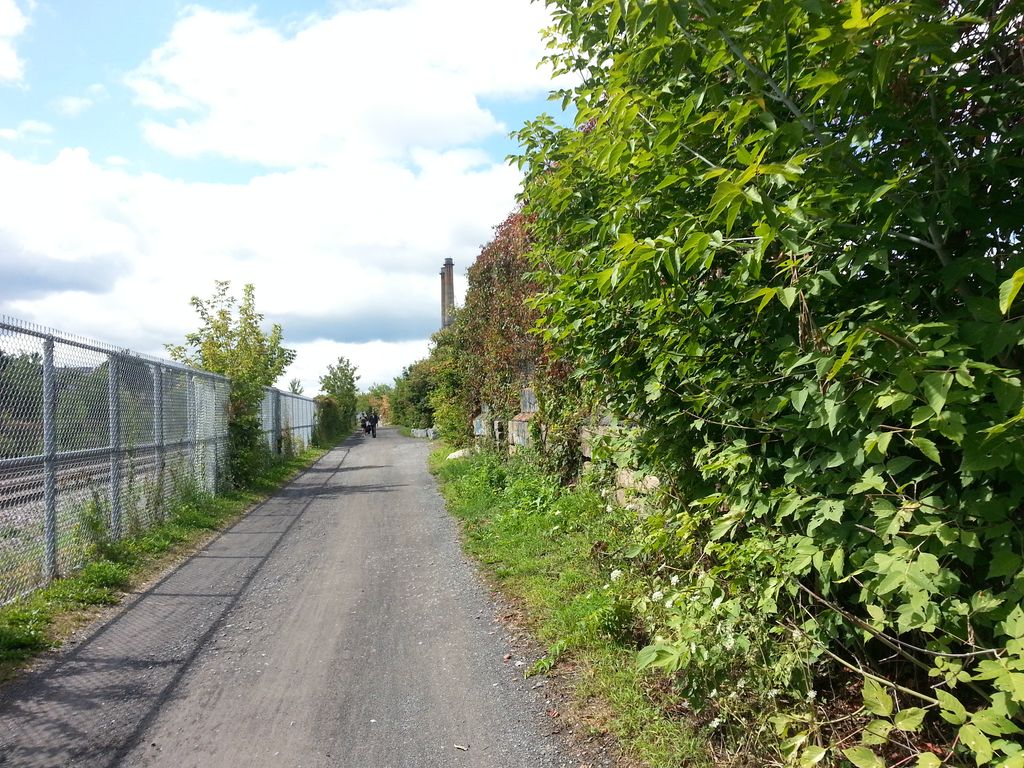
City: montreal